Interaction volume radius: 5 \u00c5
Interaction volume height: 45 \u00c5
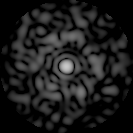
Disorder parameter: 0.8412